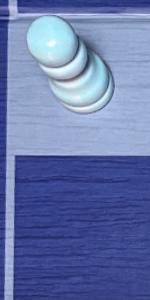
Label: Empty